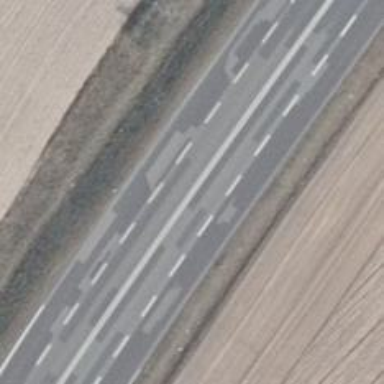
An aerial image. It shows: Secondary motorroad with asphalt surface.